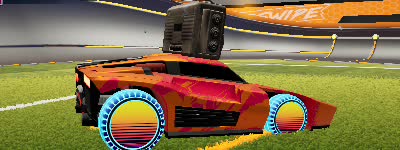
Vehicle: breakout